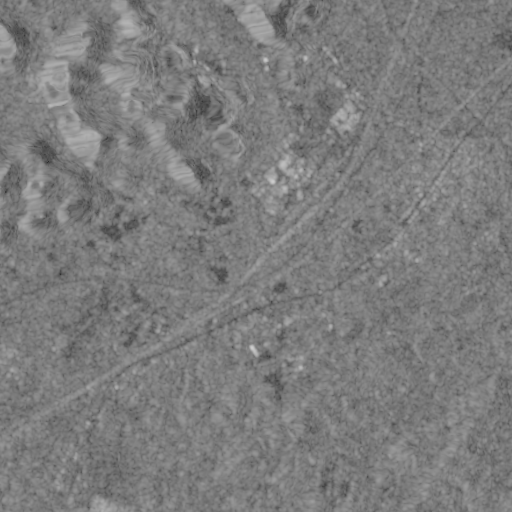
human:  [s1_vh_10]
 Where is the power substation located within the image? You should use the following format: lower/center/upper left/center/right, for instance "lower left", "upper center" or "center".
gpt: The power substation is located in the lower left of the image.
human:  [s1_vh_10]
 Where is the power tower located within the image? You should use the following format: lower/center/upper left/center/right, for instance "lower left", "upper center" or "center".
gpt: The power tower is located in the lower left of the image.
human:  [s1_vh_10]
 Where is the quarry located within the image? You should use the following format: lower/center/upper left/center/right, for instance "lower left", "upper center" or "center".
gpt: The quarry is located in the upper left of the image.
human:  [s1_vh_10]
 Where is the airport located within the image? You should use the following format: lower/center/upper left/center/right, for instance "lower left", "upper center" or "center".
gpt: There is no airport in the image.

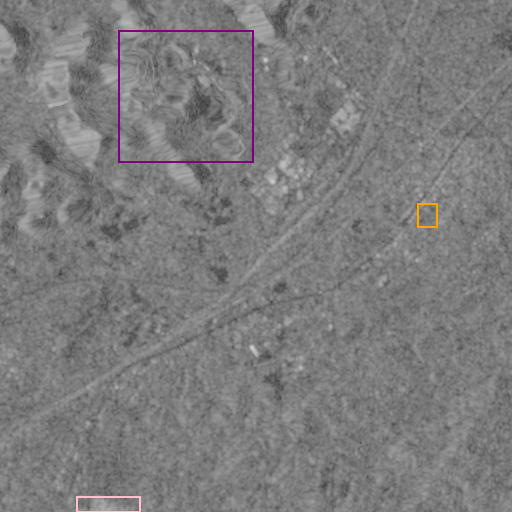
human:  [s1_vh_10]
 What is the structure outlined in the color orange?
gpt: The structure outlined in orange is a park.
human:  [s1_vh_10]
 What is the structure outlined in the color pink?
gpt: The structure outlined in pink is a power substation.
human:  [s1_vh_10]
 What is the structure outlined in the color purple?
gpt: The structure outlined in purple is a quarry.
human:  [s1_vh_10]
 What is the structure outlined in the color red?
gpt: There is no red outline.